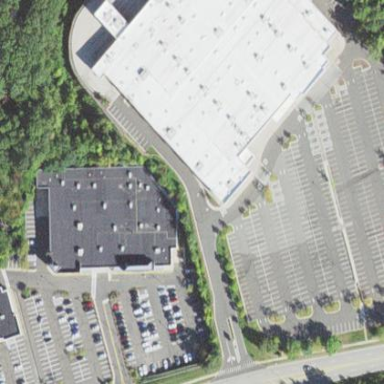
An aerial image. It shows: Retail building with flat roof.